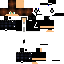
A male human skin with medium skin, wearing brown long hair dressed in a blue hoodie and black pants, featuring a closed mouth.